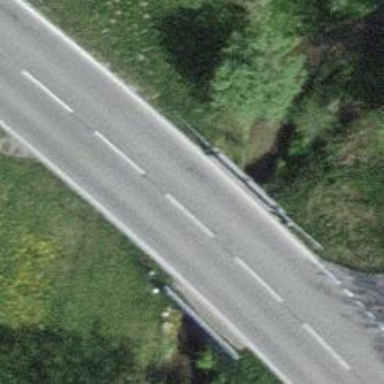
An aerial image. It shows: Paved bridge on primary highway.